Question: I have datagridview which reads some strings and some dates from file. Here is dictionary which i use to store this data (used for adding new records and store the datetime values)
'''
private Dictionary<string, DateTime> gDict = new Dictionary<string, DateTime>();
'''
Thats how i save data to file:
'''
public bool SaveTableToFile()
{
System.Data.DataTable curr_table = dgv.DataSource as System.Data.DataTable;
try
{
using (System.IO.StreamWriter strwr = new System.IO.StreamWriter(filePath + @"" + fileName, false))
{
strwr.WriteLine("__FILE_BEGIN__");
foreach (KeyValuePair<string, DateTime> kvp in gDict)
{
strwr.WriteLine("__LINE_BEGIN__");
strwr.WriteLine("Date=" + kvp.Value.ToString("dd.MM.yyyy hh:mm:ss"));
strwr.WriteLine("IP=" + kvp.Key);
strwr.WriteLine("__EOL__");
strwr.Flush();
}
strwr.WriteLine("__EOF__");
strwr.Close();
return true;
}
}
catch { return false; }
}
'''
//just noticed that im missing finally block here and my catch is terrible
And thats how i read it from file <URL>
This dates displaying in table as timespan -
'''
DateTime now = DateTime.Now;
...
DateTime dt = new DateTime();//15.03.2013 3:01:13 //dd.MM.yyyy hh:mm:ss
dt = DateTime.ParseExact(preparedString[1], "dd.MM.yyyy hh:mm:ss", System.Globalization.CultureInfo.CurrentCulture);
TimeSpan timediff = (now - dt);
'''
And when i run my program, it reads all entries from file, calculating time difference and displays it in table. And there goes problem - all time difference is wrong, it has extra 12 hours.

When i add new row after table is loaded
'''
public void TryAddNewRow(string ex_IP)
{
if (!gDict.ContainsKey(ex_IP))
{
System.Data.DataTable curr_table = dgv.DataSource as System.Data.DataTable;
System.Data.DataRow theRow = curr_table.NewRow();
DateTime dt = DateTime.Now;
theRow["Date"] = (dt - DateTime.Now);
theRow["IP"] = ex_IP;
curr_table.Rows.Add(theRow);
gDict.Add(ex_IP, dt);
}
else
{
TimeSpan ts = DateTime.Now - gDict[ex_IP];
System.Windows.Forms.MessageBox.Show("IP already exists, it was used" + Environment.NewLine + ts.Hours+" hours, "+ts.Minutes +" minutes, and "+ts.Seconds+" seconds ago.");
}
}
'''
First it displays zeros (something like that 0:00:00). But when table refreshes by timer which runs every minute, it becomes like 12 hours and one minute.
'''
private void timer1_Tick(object sender, EventArgs e)
{
gTable.SaveTableToFile();
gTable.UpdateTable();
label1.Text = DateTime.Now.ToString("HH:mm.ff") + ": Table updated.";
}
public void UpdateTable()
{
CreateNewDataSource();
//reading data from file and creating rows
ReadTableFromFile();
}
private void CreateNewDataSource()
{
dgv.DataSource = null;
System.Data.DataSet myDataSet = new System.Data.DataSet();
System.Data.DataTable aTable = new System.Data.DataTable("Table 1");
myDataSet.Tables.Add("Table 1");
List<System.Data.DataColumn> columnsList = new List<System.Data.DataColumn>();
foreach (TableField curr_field in fTableFields.ftfList)
columnsList.Add(new System.Data.DataColumn(curr_field.Name, curr_field.FieldType));
foreach (System.Data.DataColumn column in columnsList)
myDataSet.Tables["Table 1"].Columns.Add(column);
dgv.DataSource = myDataSet.Tables["Table 1"];
foreach (TableField curr_field in fTableFields.ftfList)
dgv.Columns[curr_field.Name].Width = curr_field.HeaderWidth;
}
'''
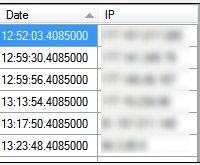
Answer: The issue stems from an inconsistent parsing format.
In some places you are using 'hh' (12-hour format), while in other places you are using 'HH' (24-hour format).
In other words, you are parsing the time as if it is a 12-hour format, but you are displaying it as if it's a 24-hour format.
So '"1:30"' parses as 13:30, and is displayed as '"13:30"', even though it may have originaly been '"01:30"' (AM).
Replace all your formats to use 'HH'.
See <URL> for details.